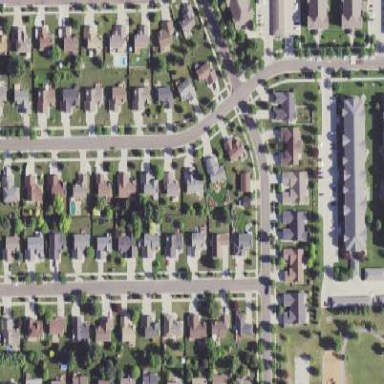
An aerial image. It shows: Neighborhood.